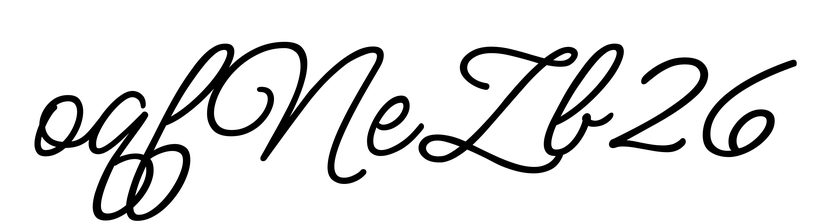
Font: MeowScript-Regular